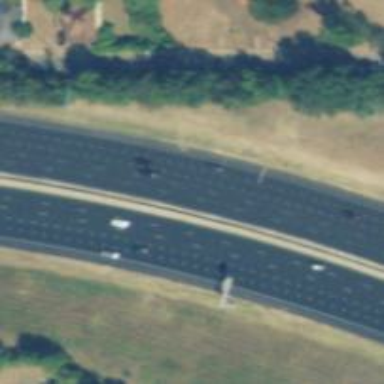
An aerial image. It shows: Asphalt motorway.